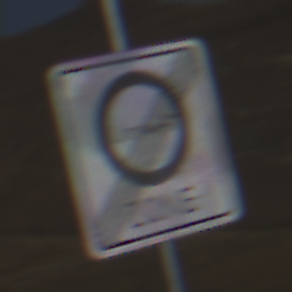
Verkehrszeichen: EndeUmweltzone
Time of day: MorningAfternoon
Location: Outdoor (Nature)
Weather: PartlyCloudy
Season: NotSpecified
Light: Natural